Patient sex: M
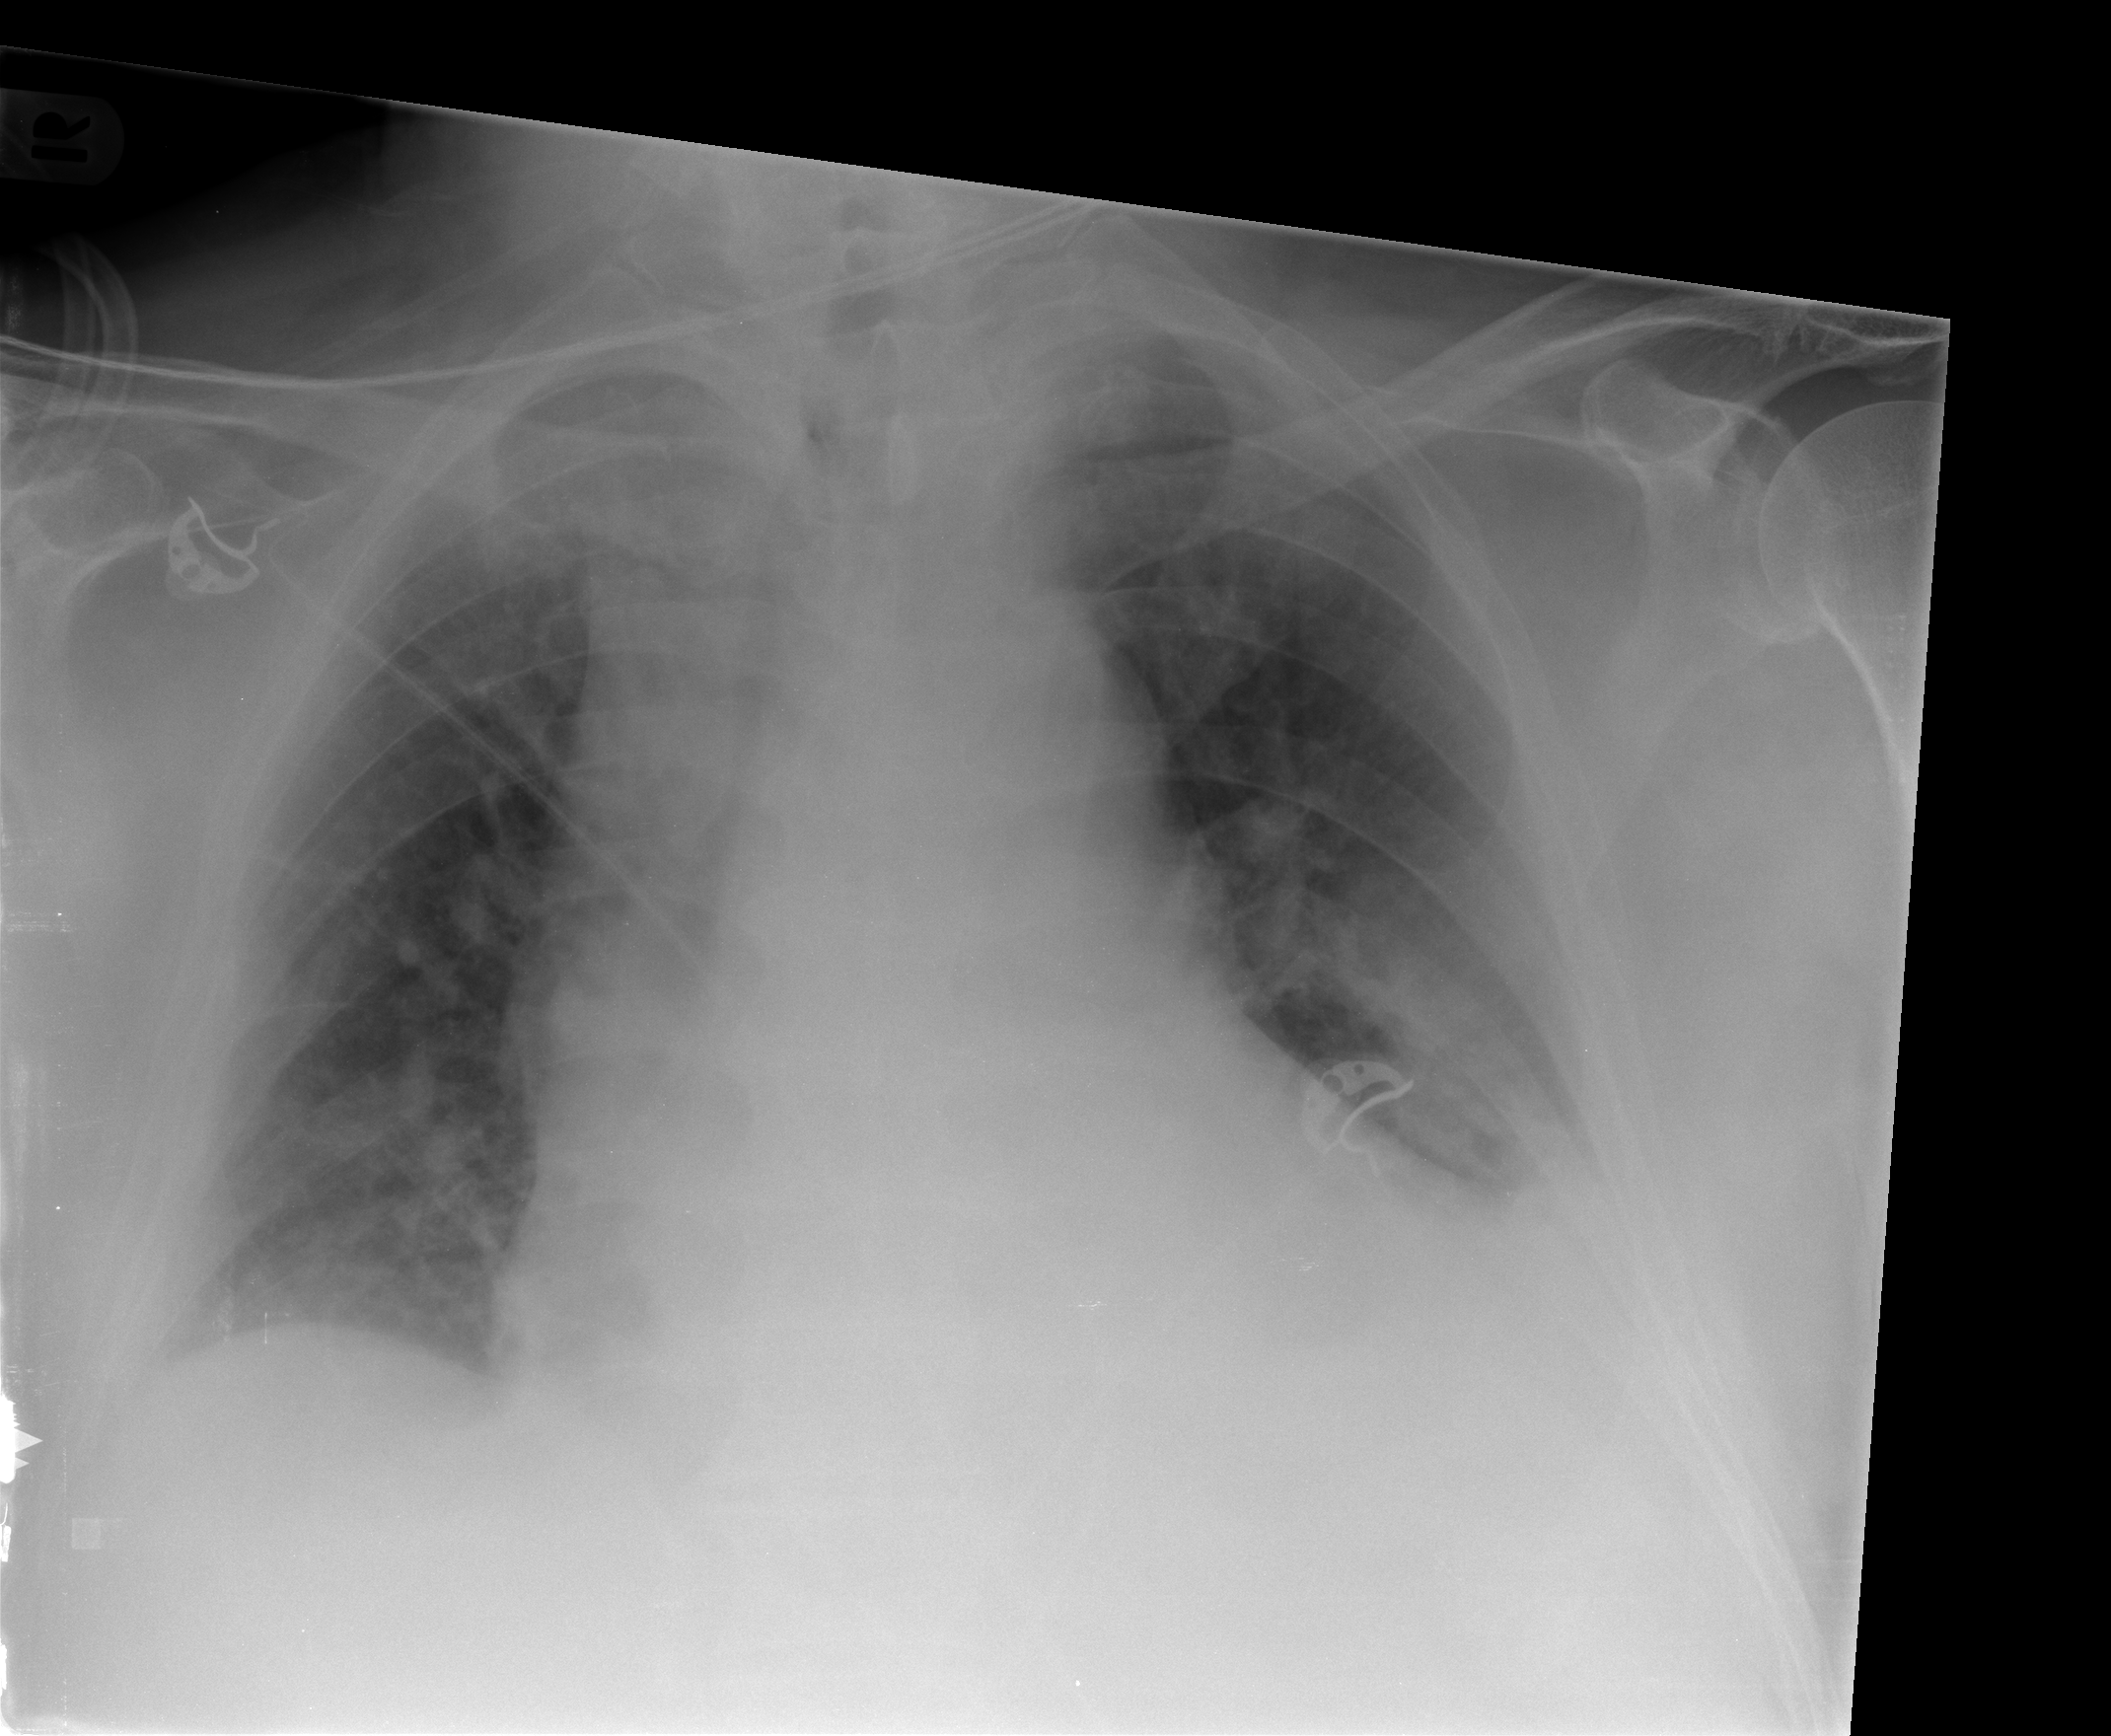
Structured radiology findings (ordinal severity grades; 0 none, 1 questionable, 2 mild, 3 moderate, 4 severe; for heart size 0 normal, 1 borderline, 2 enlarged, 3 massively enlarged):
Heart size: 2
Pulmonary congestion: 0
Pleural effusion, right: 1
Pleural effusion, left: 2
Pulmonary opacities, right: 0
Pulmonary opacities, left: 0
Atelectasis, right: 2
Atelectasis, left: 2